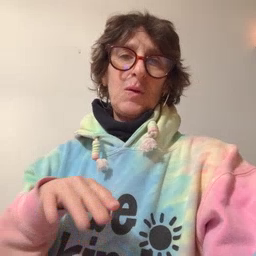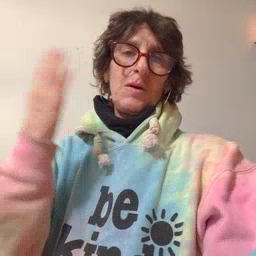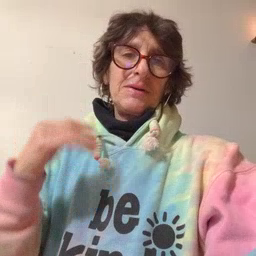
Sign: open